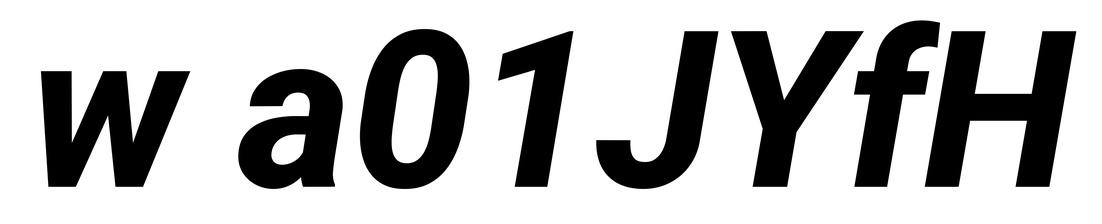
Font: Roboto-Italic_ExtraBold_Italic